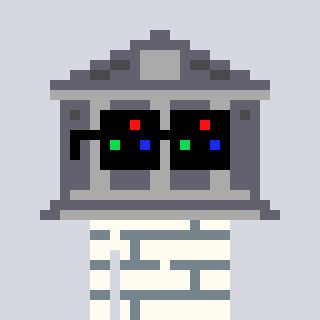
a pixel art character with square black sunglasses, a bank-shaped head and a grayscale-colored body on a cool background